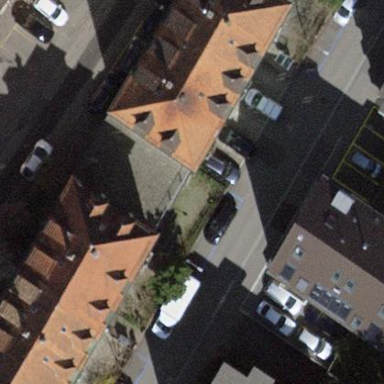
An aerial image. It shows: Parking lane.